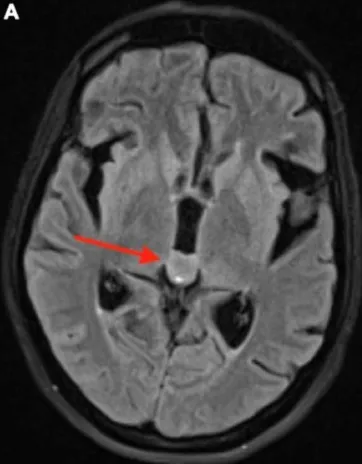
Brain MRI images showing mildly bulky pineal gland.
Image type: radiology (mri)